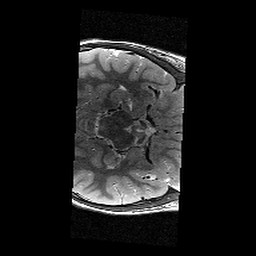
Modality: T2w
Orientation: axial
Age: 11
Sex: female
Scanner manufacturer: siemens
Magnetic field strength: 3 T
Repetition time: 9.23 s
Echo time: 0.067 s